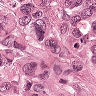
Metastatic tissue present: yes